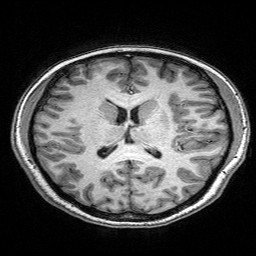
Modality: T1w
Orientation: coronal